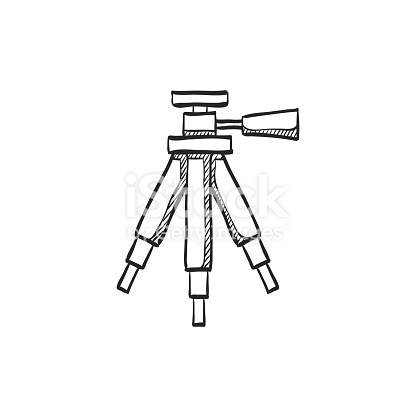
Label: tripod